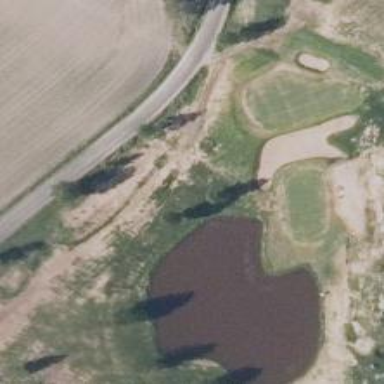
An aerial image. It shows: Water hazard on golf course. The hazard is natural water feature.